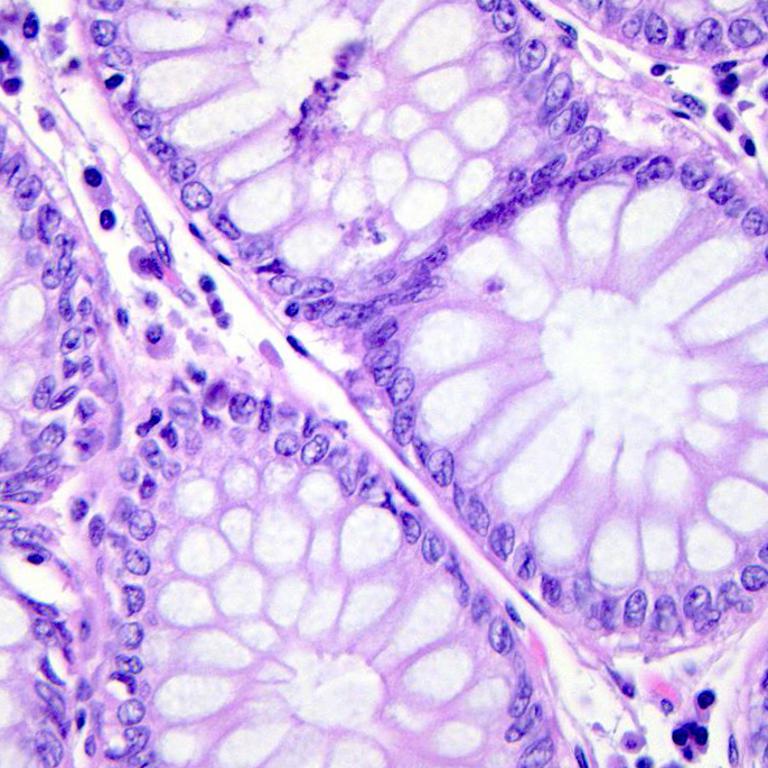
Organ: colon
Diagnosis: benign